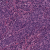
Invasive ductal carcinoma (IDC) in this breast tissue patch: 1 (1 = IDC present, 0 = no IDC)